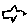
Label: bird